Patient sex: F
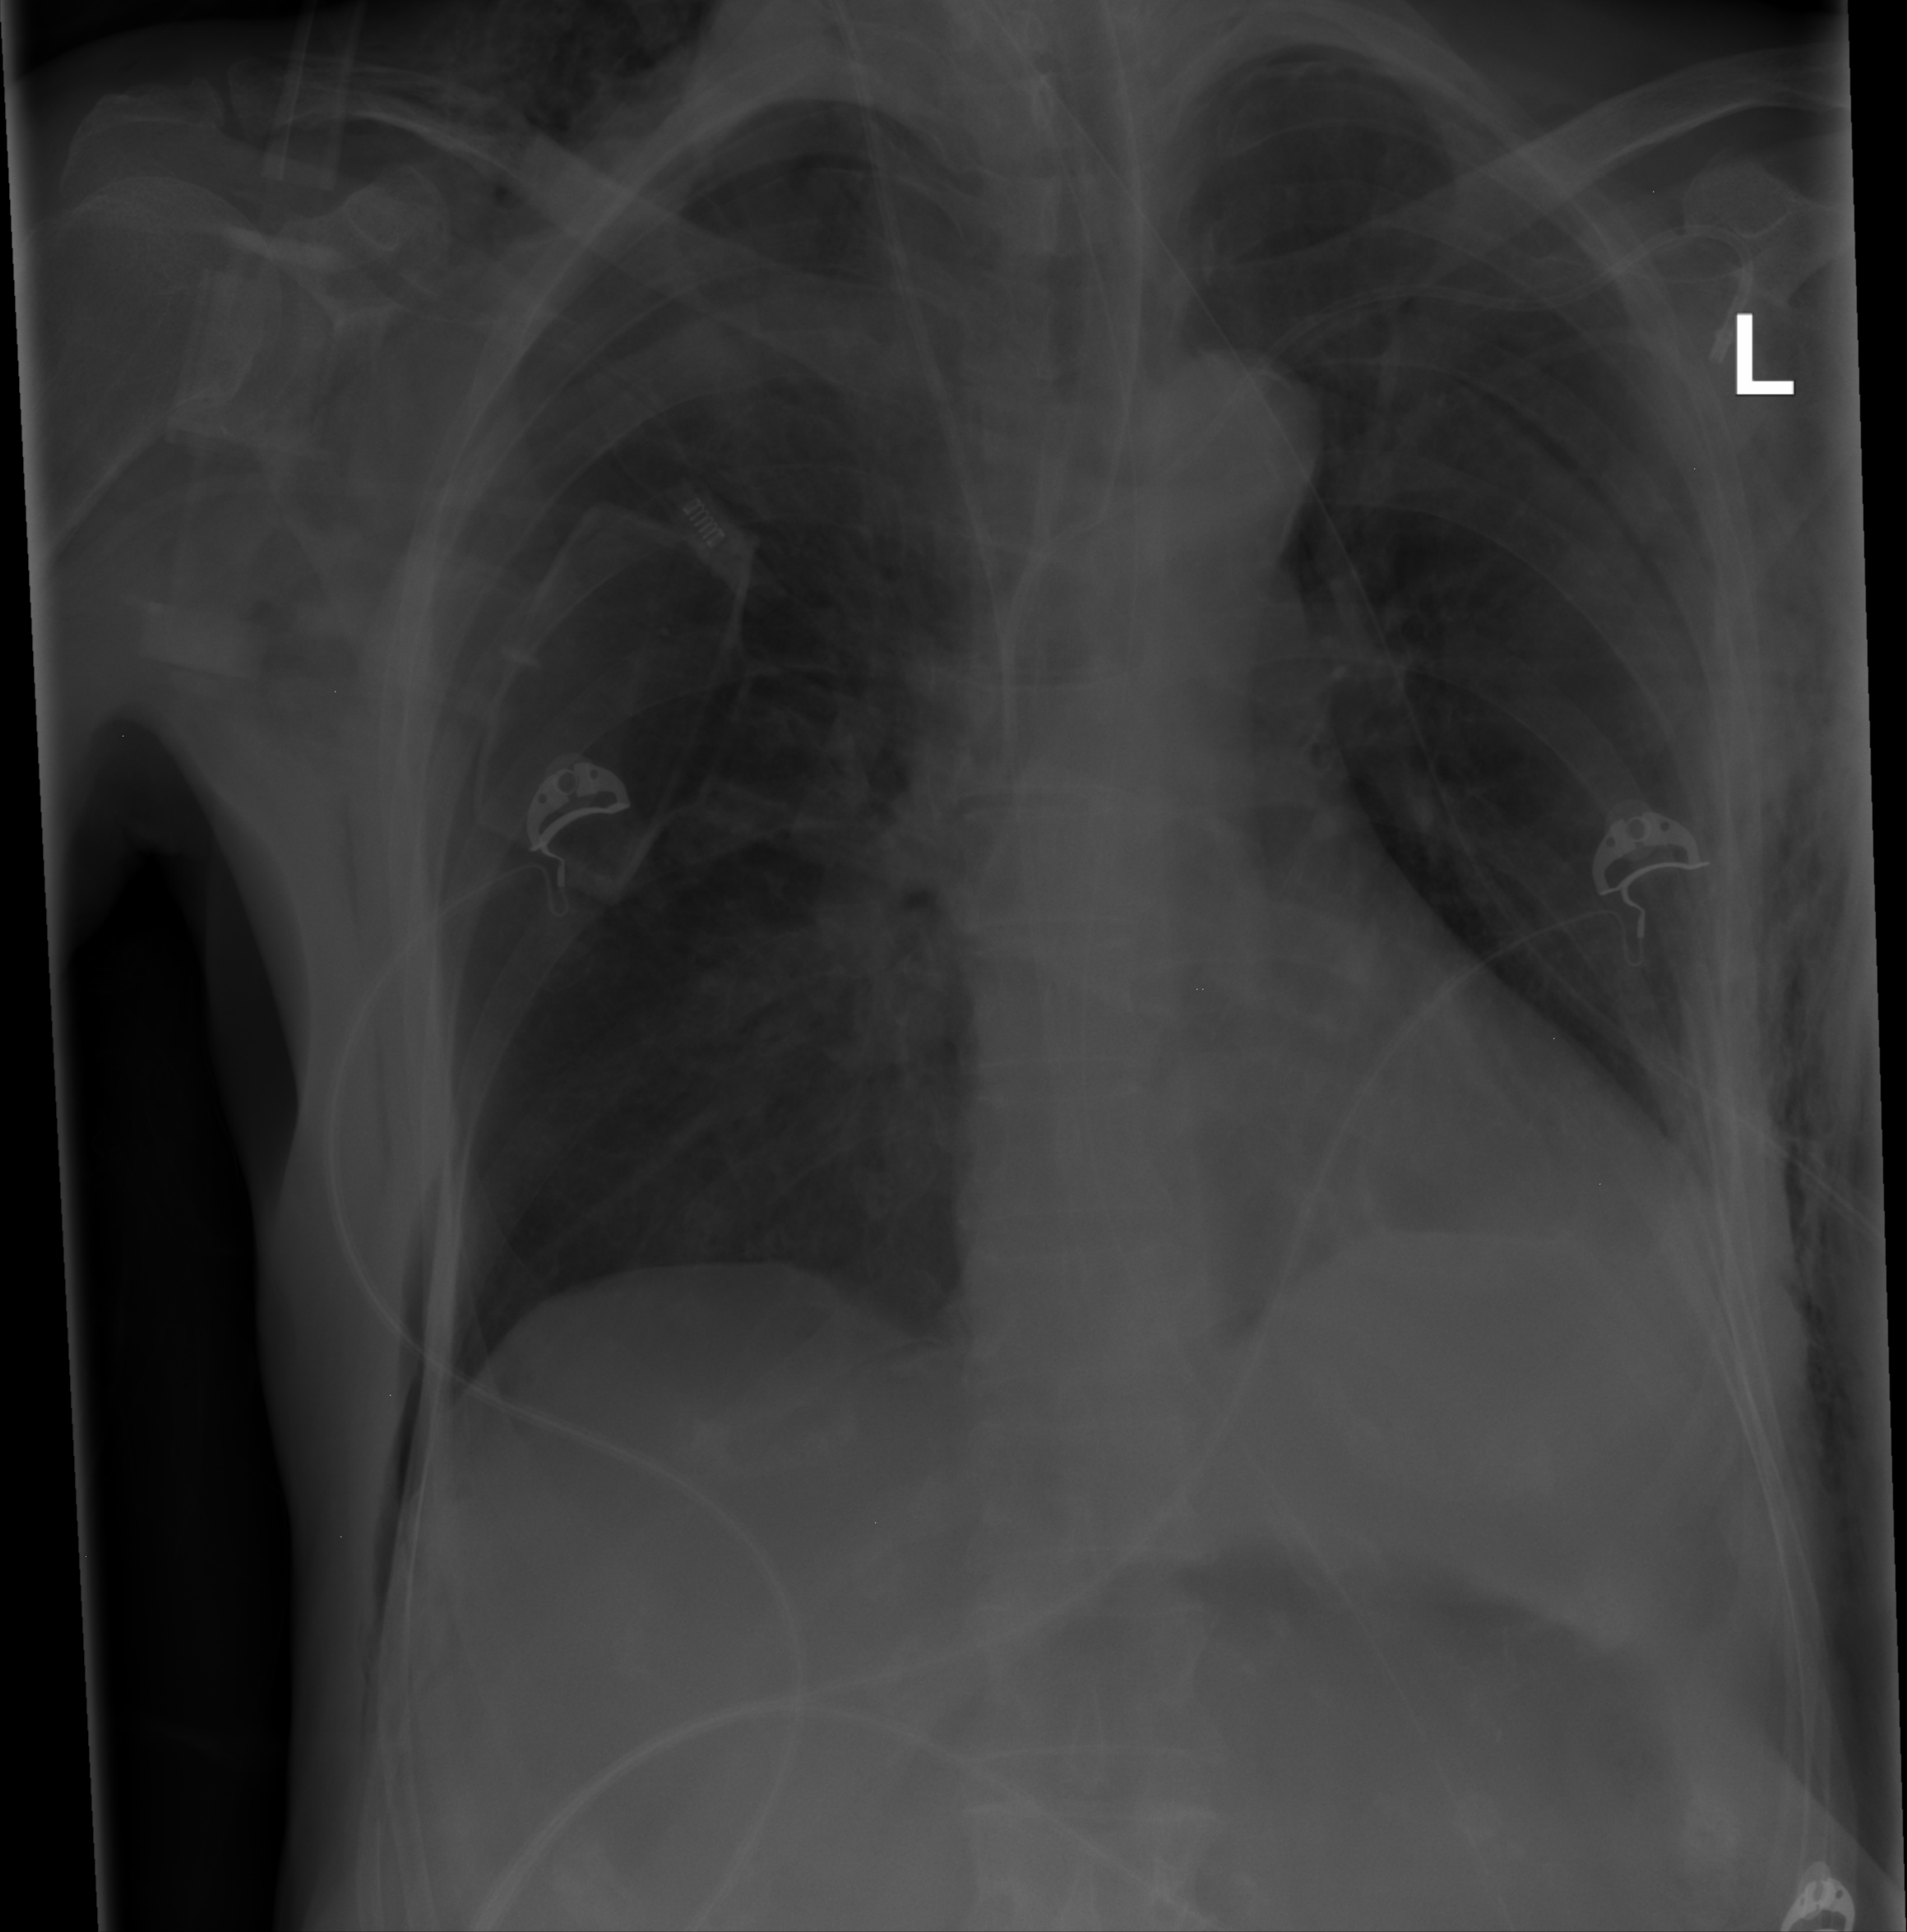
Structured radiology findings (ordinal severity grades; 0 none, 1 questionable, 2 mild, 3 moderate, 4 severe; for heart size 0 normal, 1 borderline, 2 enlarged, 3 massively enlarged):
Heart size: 0
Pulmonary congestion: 0
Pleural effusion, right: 0
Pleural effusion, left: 2
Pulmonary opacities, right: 0
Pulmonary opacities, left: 0
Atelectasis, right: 0
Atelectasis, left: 2